Question: I'm trying to bind a data table like,
'''
month value
5 345
10 1300
12 450
'''
to an ASP.NET Chart control. My problem is that the data table only contain months that have values while in the chart i want to show the full month range from 1st to the 12th.
So i used
'''
Chart1.ChartAreas["ChartArea1"].AxisX.Minimum = 1;
Chart1.ChartAreas["ChartArea1"].AxisX.Maximum = 12;
'''
But when i do this, a part of the final series gets cut off in the middle like this.

I can avoid this issue by making the maximum 13 but that would not be appropriate since i just need to show the months of the year. Please help.
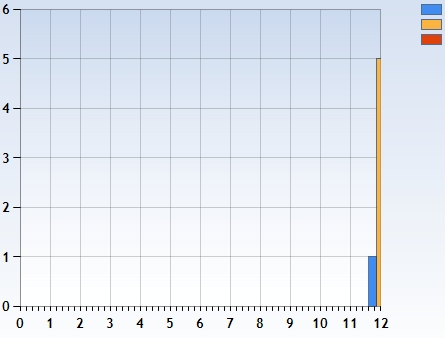
Answer: Yes but look at how the x-axis is measured; it is not just 12, then 13. It is 12.2, 12.4, 12.6, 12.8 and 13.0. So you see if you make 12.0 the maximum you are not going to get the entire bar for the final month. Also your x-axis shouldn't even be on that interval in the 1st place. It should be in whole numbers only since you are measuring months.
An example of using the "Interval" property on an Axis in a bar chart:
'''
<axisx Title="MyValue" Interval="1" IsMarginVisible="false">
'''
I use ASP.NET charts a lot, and the best site is the one below. I recommend downloading the FULL .NET project and look at the samples and code. These types of bar charts are trivial, as you will see after looking at some of the examples in the .aspx sample pages.
<URL>